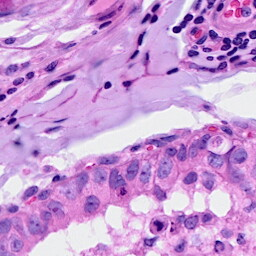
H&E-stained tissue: Breast